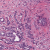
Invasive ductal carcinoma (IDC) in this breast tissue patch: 0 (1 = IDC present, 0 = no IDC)